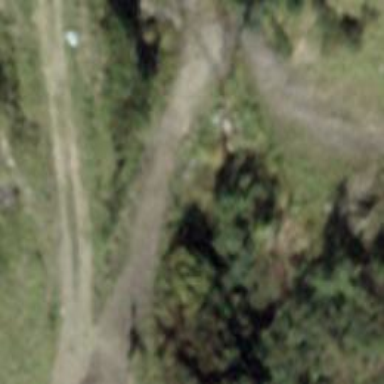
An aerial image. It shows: Culvert tunnel.